Question: '''
<span class="download-data-link"><a download="" target"_blank"="" style="cursor:pointer">Download file in csv format</a></span>
'''
I need to click on the "Download file in csv format" but it always shows error that item is not clickable at that point click to see the screenshot :

I have tried all these
'''
element=driver.findElement(By.xpath("//div[@class='download-data-link']/span"));
element.click();
WebDriverWait wait = new WebDriverWait(driver, 20);
WebElement link = wait.until(ExpectedConditions.visibilityOfElementLocated(By.xpath("//a[contains(@href,'data:application/csv;')]")));
link.click();
element=driver.findElement(By.xpath("//tr[@class='alt']/span[@class='download-data-link']"));
element.click();
driver.findElement(By.cssSelector(a[class='download-data-link']span)).click();
driver.switchTo().frame("iframe-applicationname_ModalDialog_0");
element=driver.findElement(By.linkText("Download file in csv format"));
element.click();
driver.switchTo().defaultContent();
element = driver.findElement(By.className("downoad-data-link"));
element.click();
'''
its my final year project ...
website : <URL>
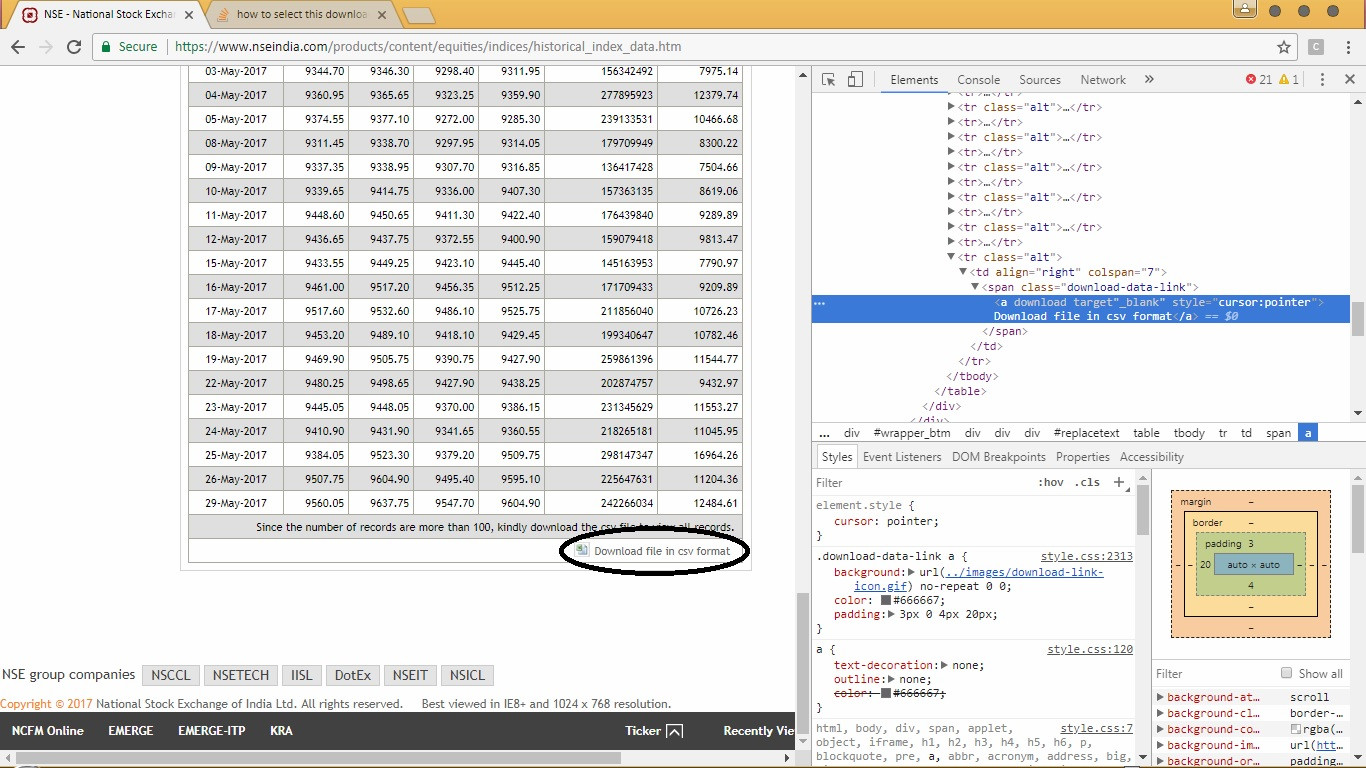
Answer: You can use action class for same,
'''
Actions action = new Actions(driver);
action.moveToElement(driver.findElement(By.xpath("//span[@class='download-data-link']//a"))).click().perform();
'''
OR
'''
JavascriptExecutor js = (JavascriptExecutor) driver;
js.executeScript("arguments[0].click();",driver.findElement(By.xpath("//span[@class='download-data-link']//a")));
'''